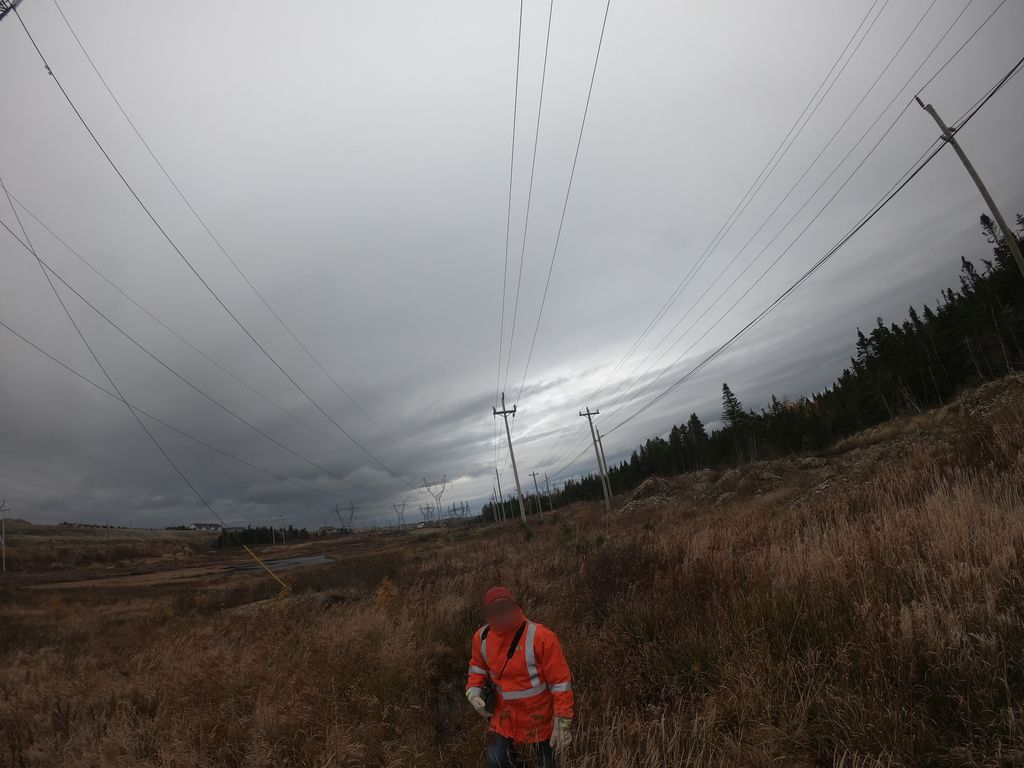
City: st_johns